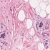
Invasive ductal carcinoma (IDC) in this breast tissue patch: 0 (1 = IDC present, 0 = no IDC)